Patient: sex F, age 28
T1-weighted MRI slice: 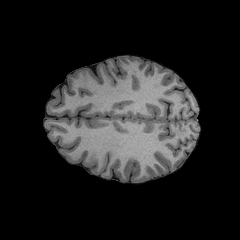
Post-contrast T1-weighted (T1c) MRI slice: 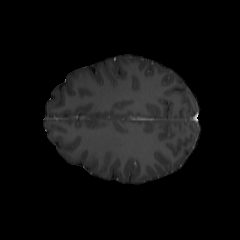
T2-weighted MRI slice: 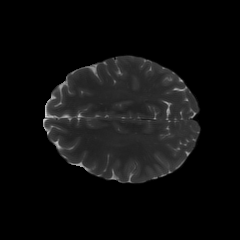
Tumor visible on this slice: no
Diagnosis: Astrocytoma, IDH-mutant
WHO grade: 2